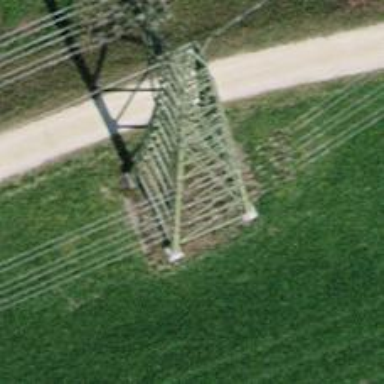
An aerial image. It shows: Power line is depicted.